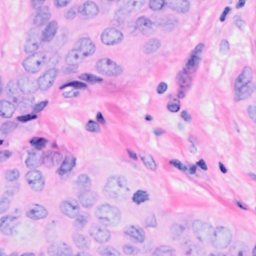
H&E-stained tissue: Breast